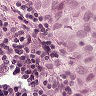
Metastatic tissue present: yes